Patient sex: M
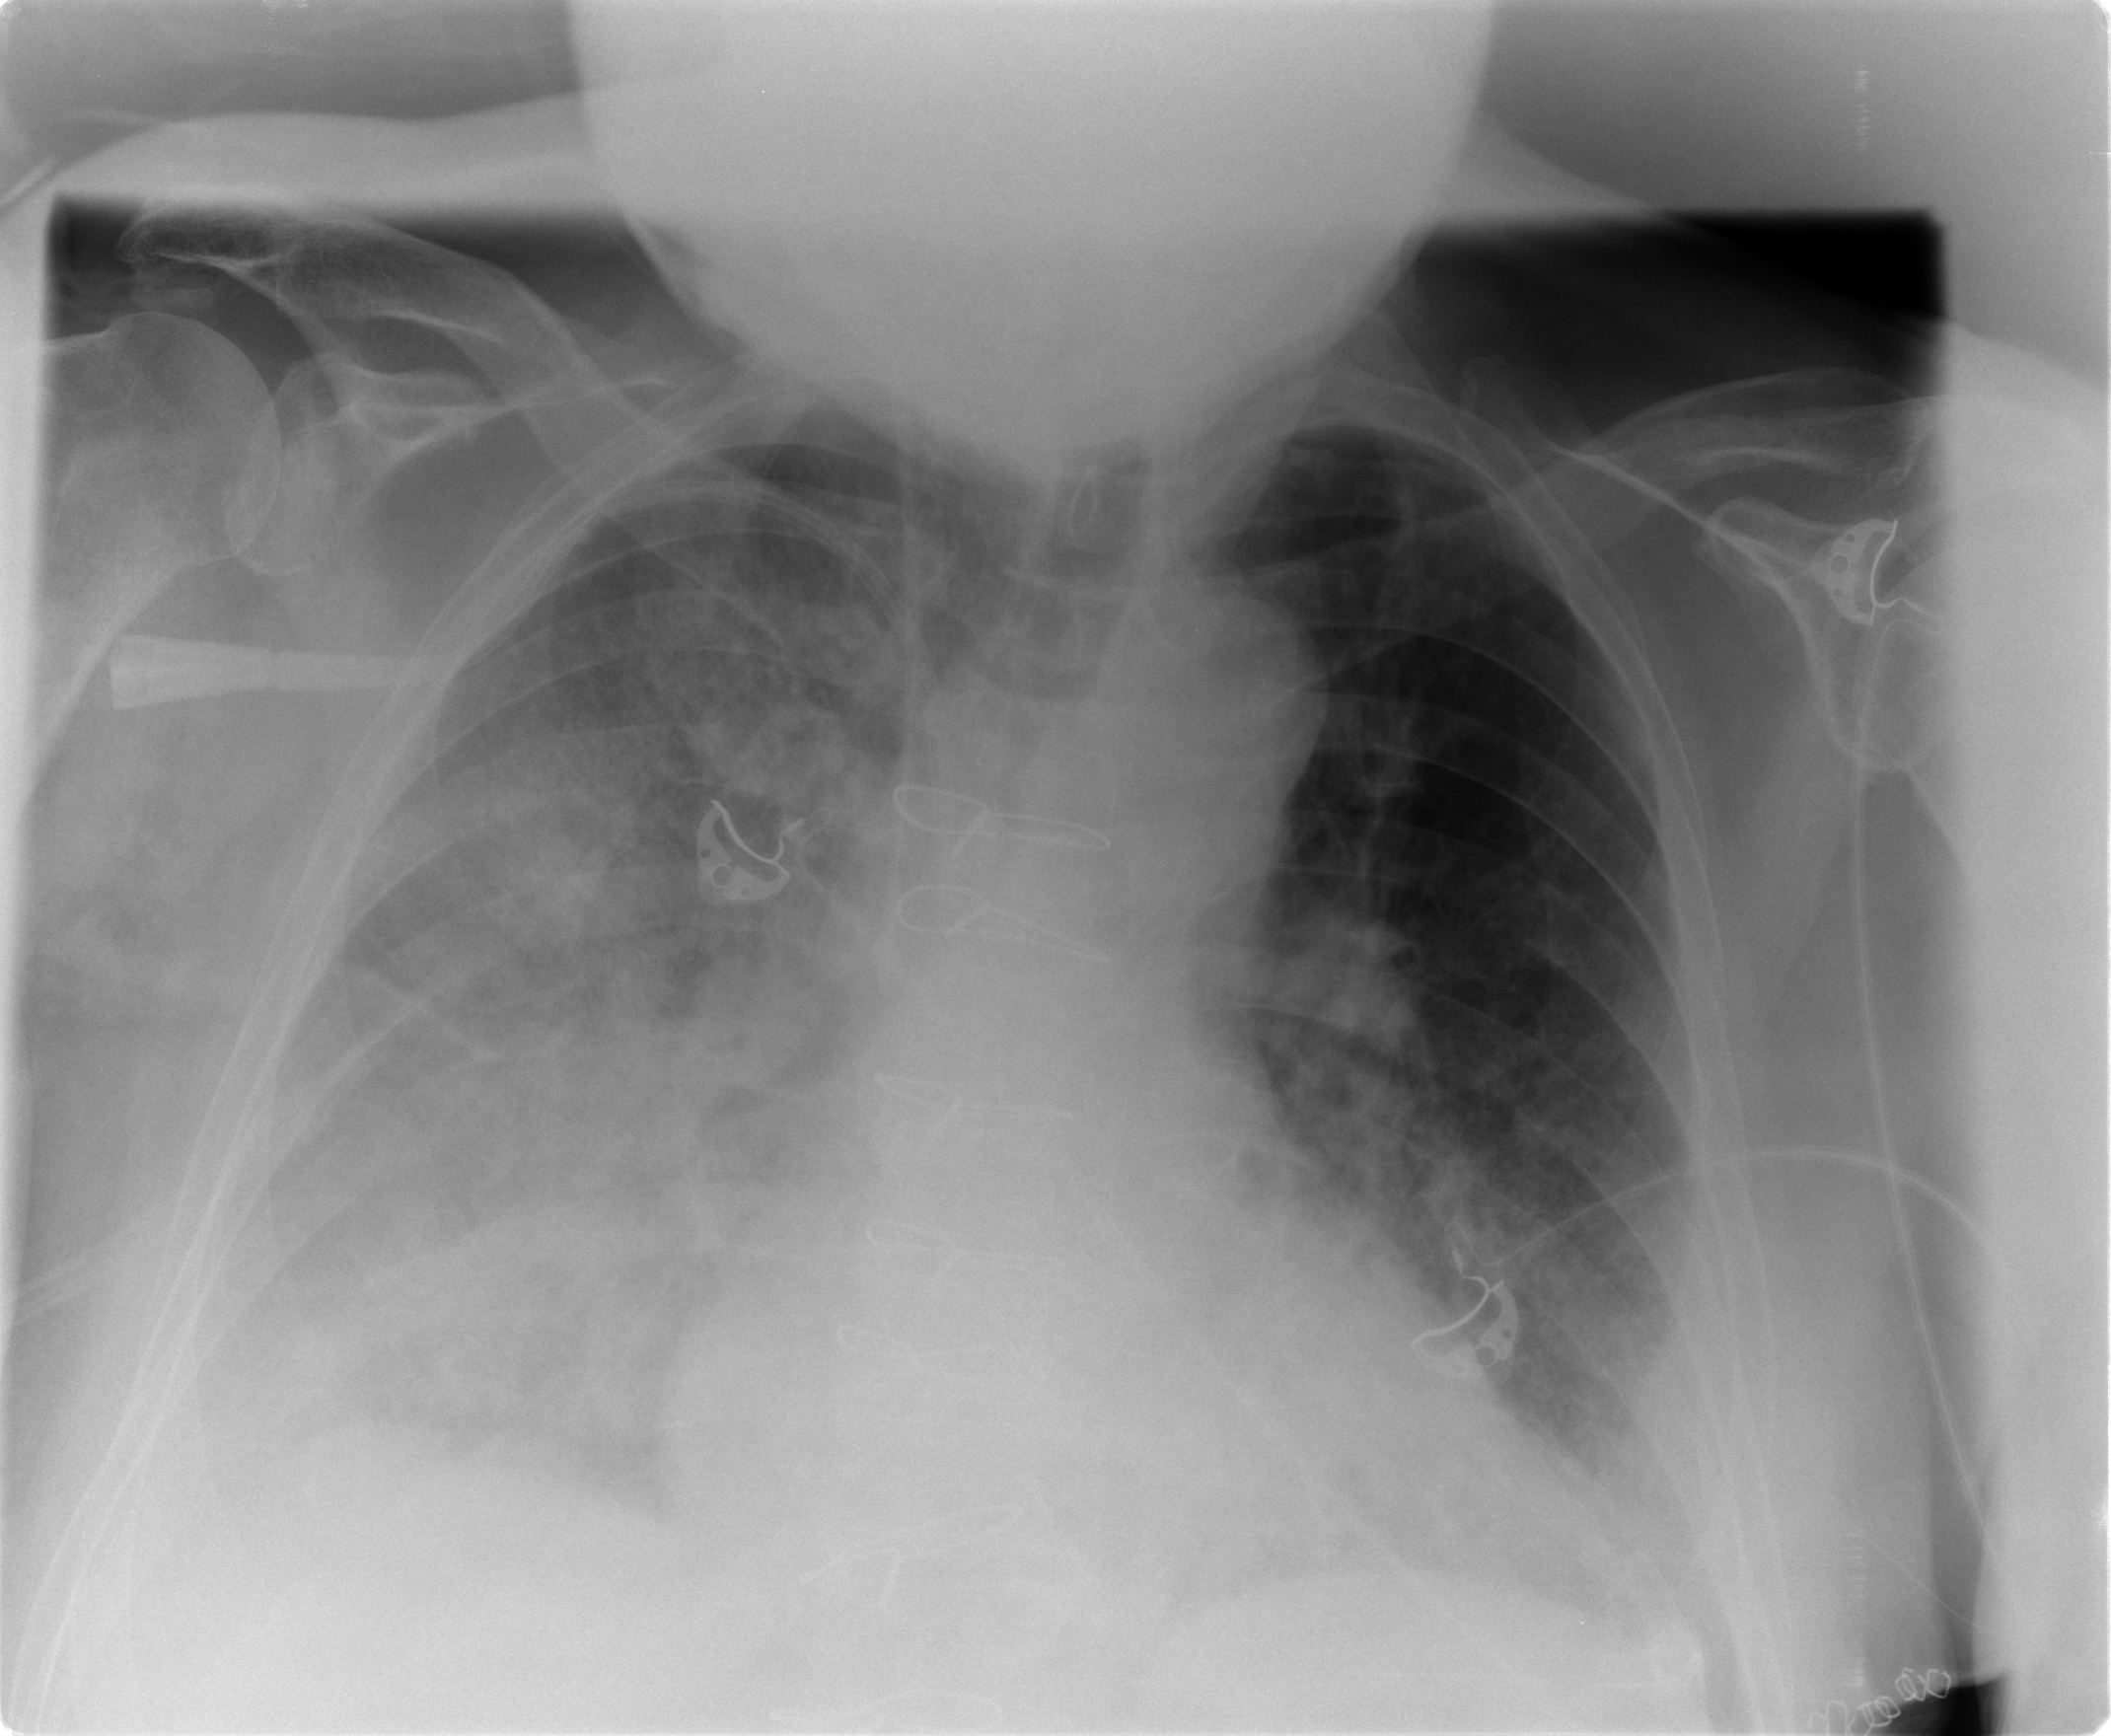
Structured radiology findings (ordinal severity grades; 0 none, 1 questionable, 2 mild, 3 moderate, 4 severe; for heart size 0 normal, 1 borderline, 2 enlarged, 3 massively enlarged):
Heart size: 2
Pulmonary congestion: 2
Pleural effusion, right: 2
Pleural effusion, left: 2
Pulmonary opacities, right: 4
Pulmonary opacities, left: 2
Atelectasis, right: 2
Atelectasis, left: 2